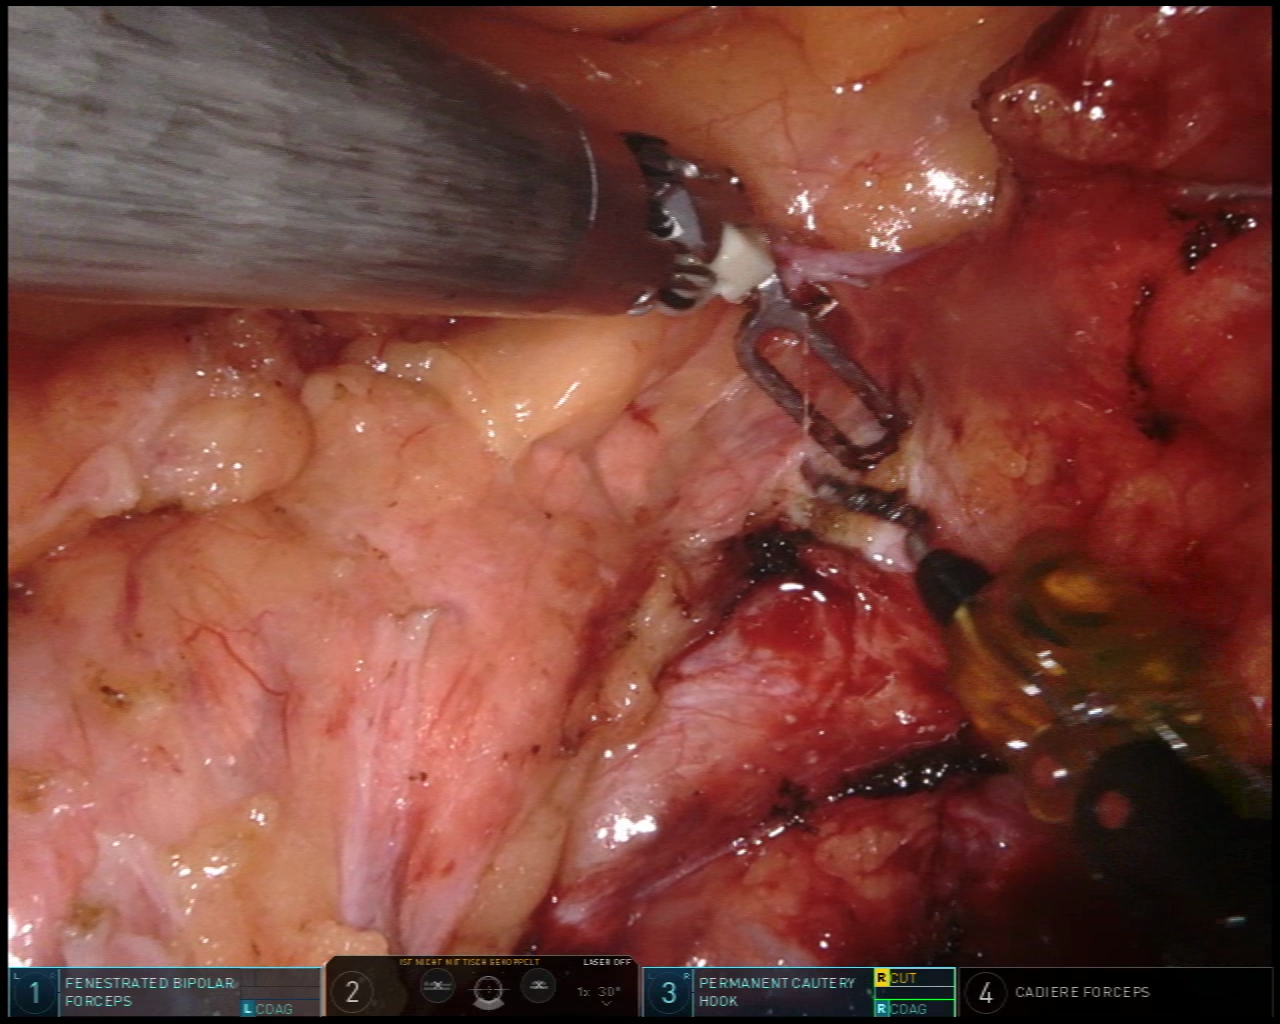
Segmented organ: pancreas
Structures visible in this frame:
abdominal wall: no
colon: no
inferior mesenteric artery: no
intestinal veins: no
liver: no
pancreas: yes
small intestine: yes
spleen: no
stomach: no
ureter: no
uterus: no
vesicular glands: no